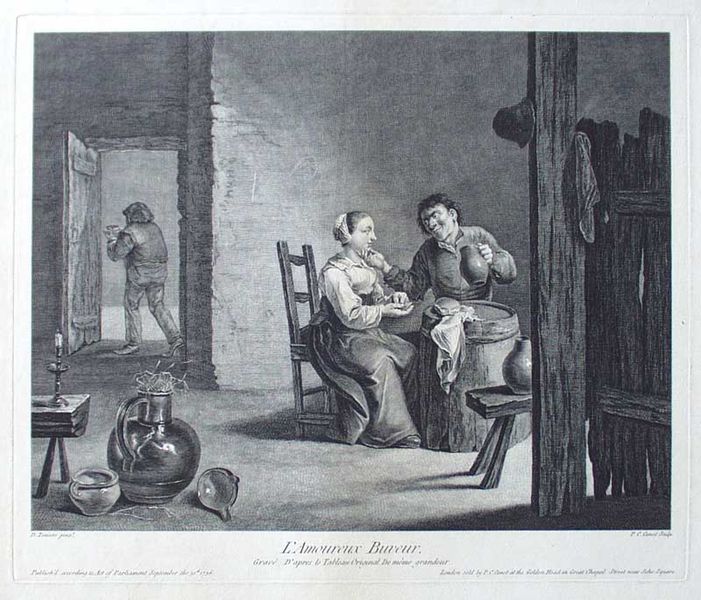
Titel: L'amoureux buveur
Künstler: Pierre Charles Canot
Standort: Karlsruhe
Institution: Staatliche Kunsthalle Karlsruhe
Schlagwörter: hand, mann, weiß, frauen, menschen, mädchen, sitzen, frau, geste, getränk, grau, holz, hut, kleid, licht, männer, raum, schwarz, stroh, stuhl, stühle, tisch, tische, tür, zeichnung, zimmer, haus, tuch, zaun, haube, alkohol, hemd, trinken, wand, wirtschaft, arm, barock, blicke, halten, schüssel, herr, innenraum, niederlande, schauen, boden, interieur, kelch, paar, pflanze, kinn, arbeit, bauern, genre, krug, vase, topf, magd, rückenansicht, schrift, liebe, perspektive, bäuerin, heu, mauer, grafik, graphik, werbung, bank, besucher, hocker, schemel, französisch, essen, gäste, wein, braut, kerze, brot, leuchter, balken, innenansicht, stube, kammer, bretter, bauer, vanitas, waschen, hell dunkel, eingang, ärmlich, scheune, sex, druck, druckgraphik, schnitt, druckgrafik, radierung, stich, kupfer, dieb, schwarzweiß, text, bier, fass, niederländisch, nachttopf, flirt, kerzenständer, karaffe, liebespaar, kerzenhalter, kerzenleuchter, küche, verführung, krüge, verliebt, liebende, bauernhaus, stall, leibe, trichter, trinker, kupferstich, sünde, armut, kelle, behälter, bildunterschrift, gasthaus, schänke, wirt, wirtshaus, tonne, schenke, holztür, todsünde, alkoholiker, liebhaber, liebelei, weinkrug, laster, gür, stühl, bescher, hinausgehen, krüfe, braur, bauernpaar, überreden, fasss, dtuck, buveur, baunhaus, glücklicher trinker, tichzeichnung, bureur, amoureux, person hintergrund, l'amoureux, l'amoureux buver, gefäße, personen